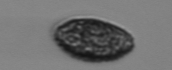
Label: Pseudochattonella_farcimen